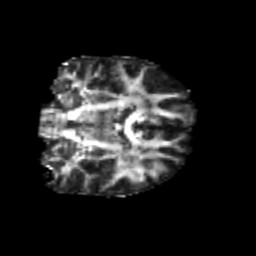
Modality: FA
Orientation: coronal
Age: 20
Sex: male
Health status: healthy
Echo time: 0.074 s